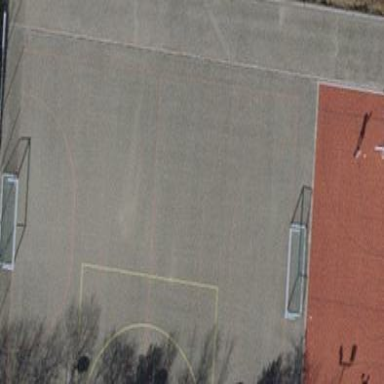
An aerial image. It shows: Concrete pitch used for both soccer and basketball.